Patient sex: M
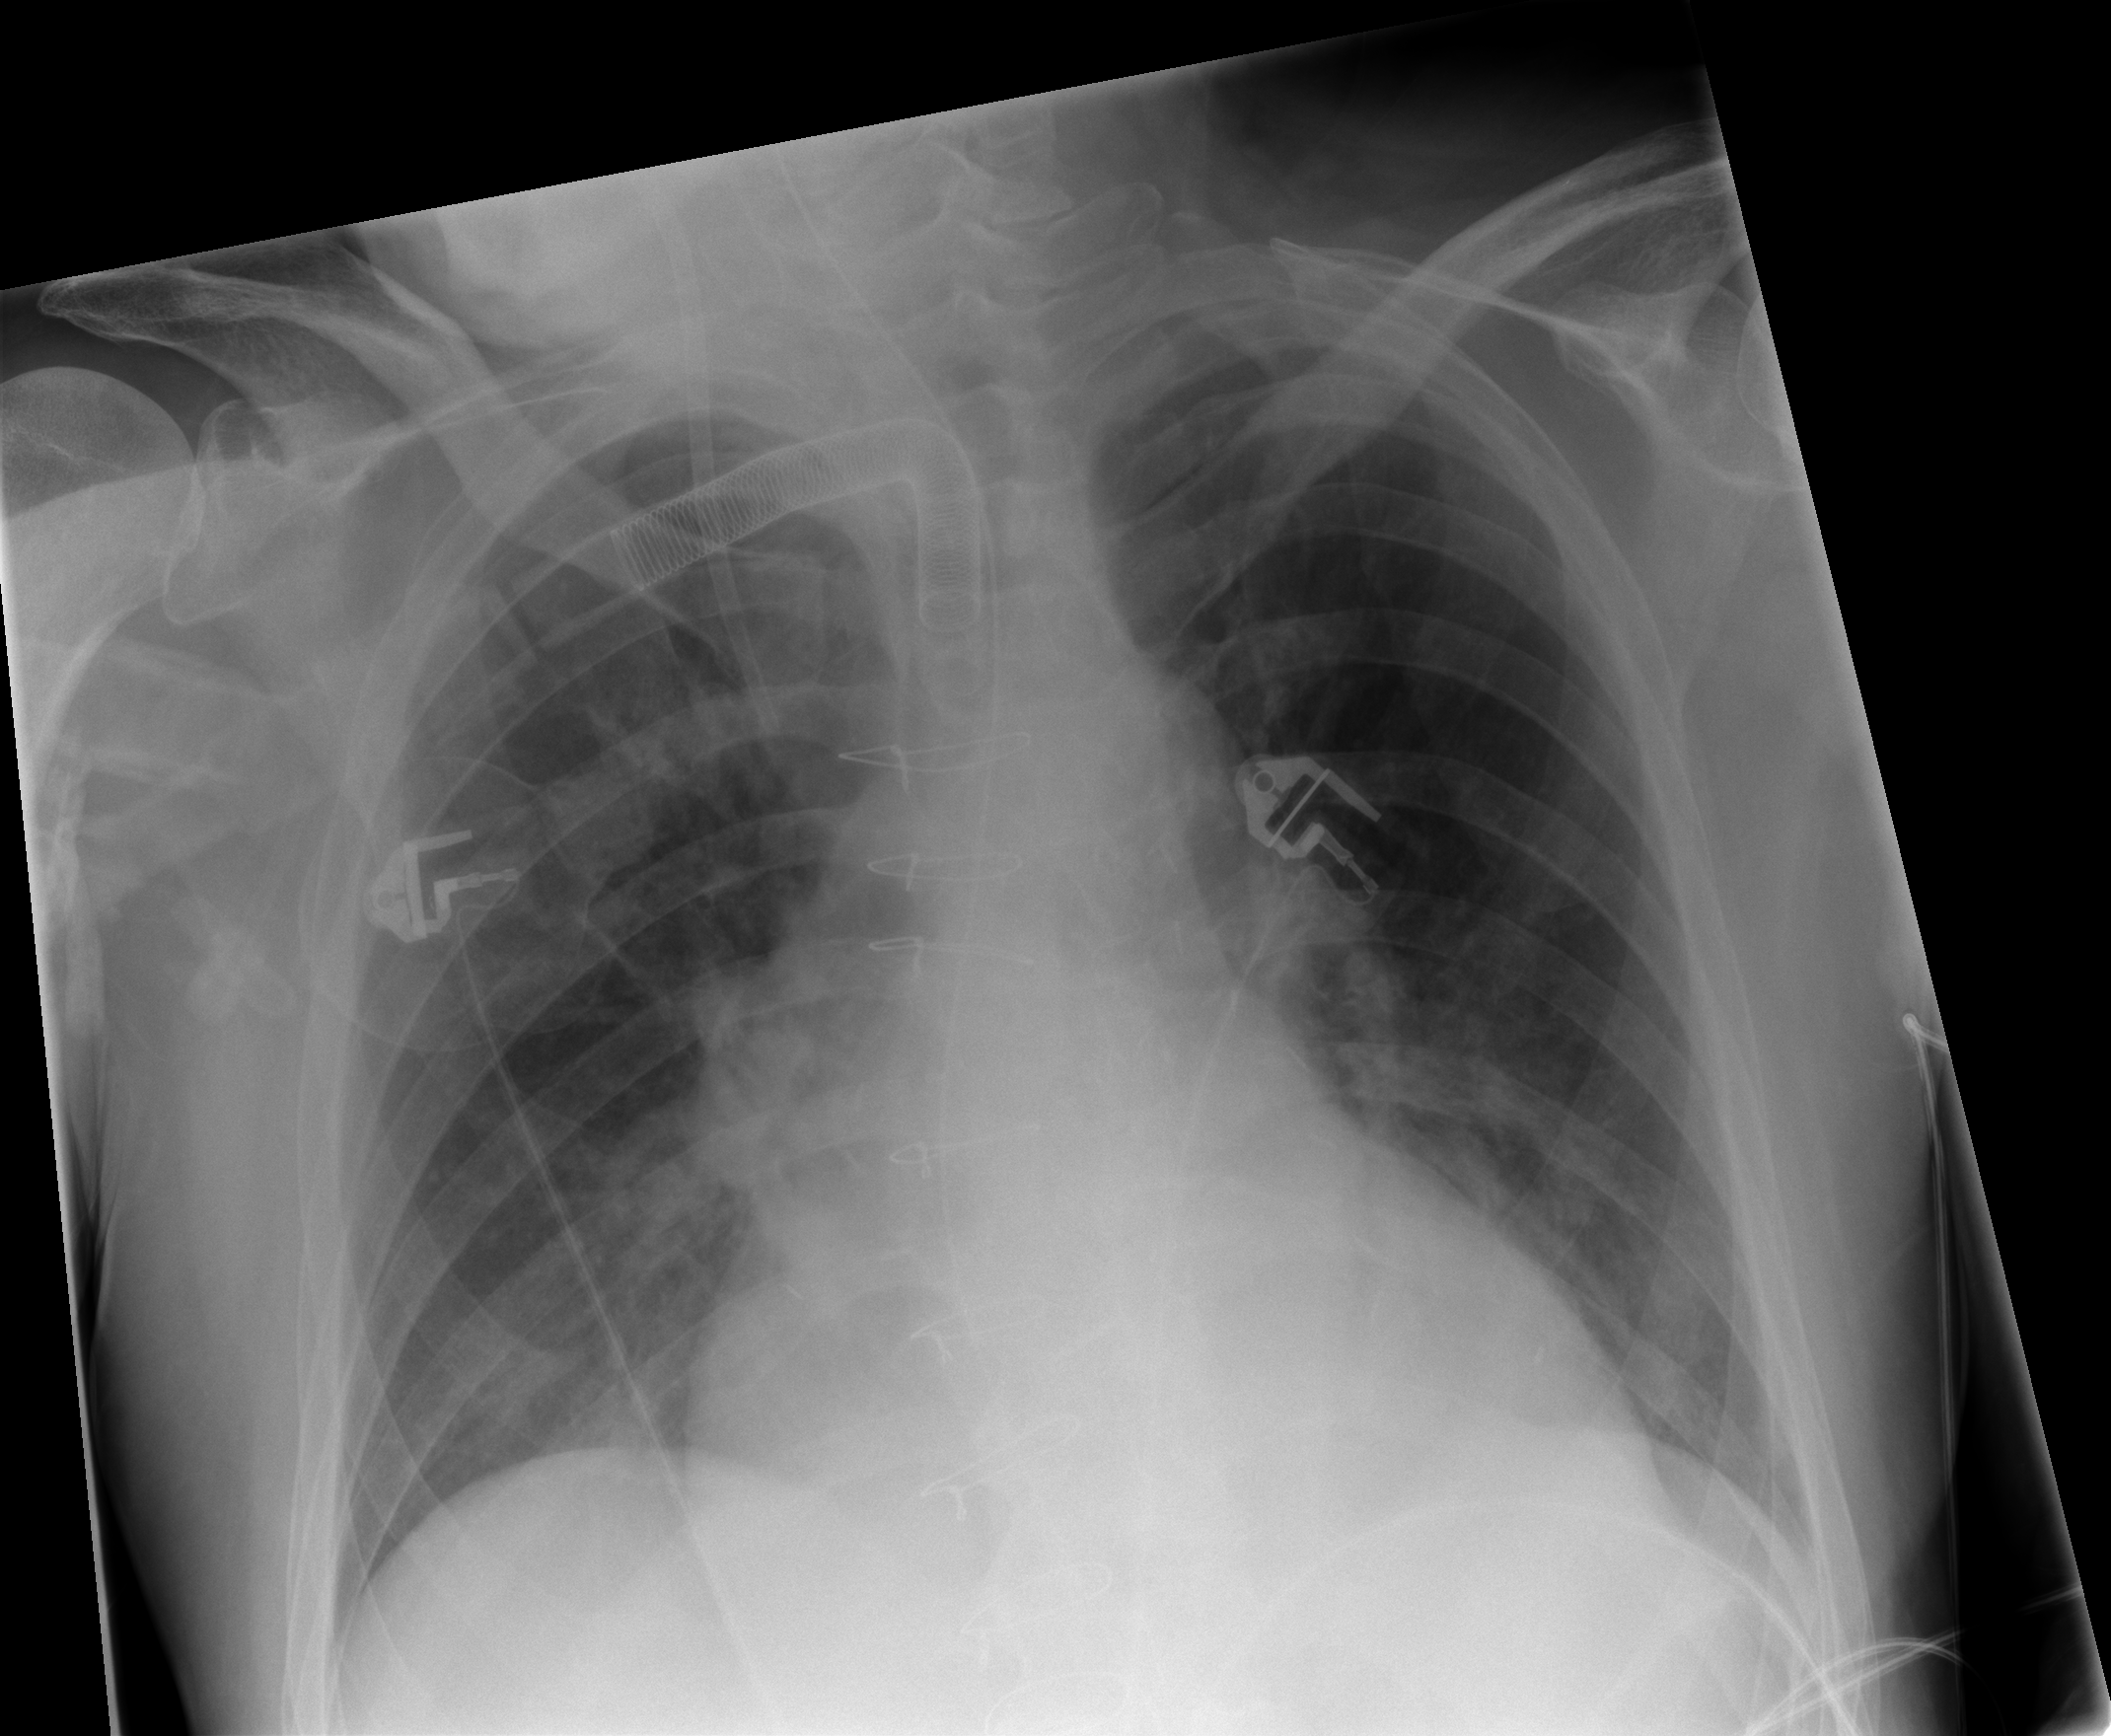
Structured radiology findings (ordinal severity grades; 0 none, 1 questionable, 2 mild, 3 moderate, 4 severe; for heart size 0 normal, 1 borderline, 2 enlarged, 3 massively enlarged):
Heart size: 3
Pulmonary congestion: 2
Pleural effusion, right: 0
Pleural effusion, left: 2
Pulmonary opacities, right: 2
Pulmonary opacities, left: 1
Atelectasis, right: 2
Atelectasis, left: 2